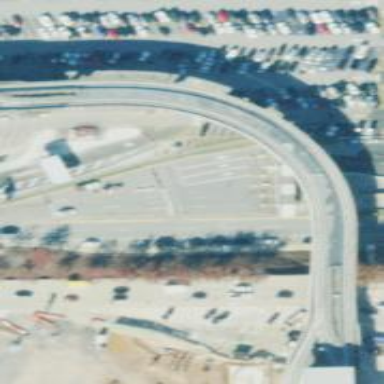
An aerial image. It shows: Viaduct bridge for monorail railway.